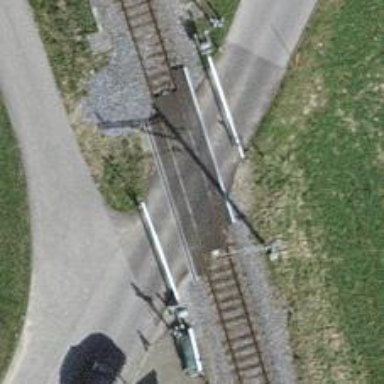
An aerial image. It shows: Railway crossing.